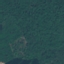
Land use / land cover: Forest